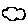
Label: cloud